Question: I have first table (the count of rows are varibale) and I want to create the second table. what is the efficient way?

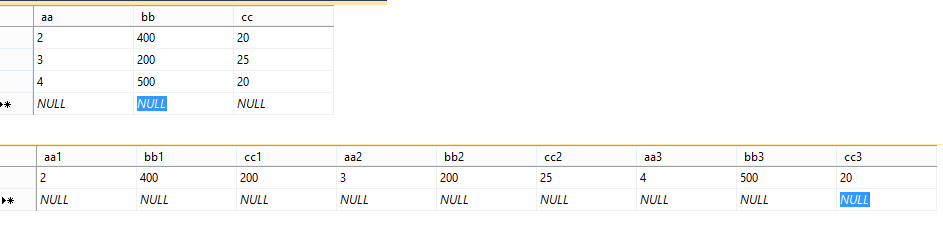
Answer: First you have to bring your data to a more '' format:
'''
;with
data as
(
-- replace this with your select
select * from
(
VALUES ('1', 'a', 'b'),
('2', 'c', 'd'),
('3', 'e', 'f')
) as data(aa,bb,cc)
--------------------------------
),
dataAsXml as
(
select CAST(STUFF((SELECT '<i>' + d.[aa] + '</i><i>' + d.[bb] + '</i><i>' + d.[cc] + '</i>' FROM data d FOR XML PATH(''), TYPE ).value('.', 'NVARCHAR(MAX)'),1,0,'') as XML) as data
),
dataAsList as
(
select x.i.value('for $i in . return count(../*[. << $i]) + 1', 'int') as 'Ord',
x.i.value('.', 'NVARCHAR(100)') AS 'Value'
from dataAsXml
CROSS APPLY [data].nodes('//i') x(i)
),
normalized AS
(
select
case (Ord - 1) % 3 + 1
when 1 then 'aa'
when 2 then 'bb'
when 3 then 'cc'
end + cast((Ord - 1) / 3 + 1 as varchar(10)) as columnName, --fix here
value
from dataAsList
)
select * from normalized
'''
In the query above you can plug in your data in 'data' CTE to see the result.
The output will have two columns one that stores your column names and one with values.
<URL>
From here you have to use a dynamic query where you pivot the obtained table 'for columnName in' the list of all the column names. I won't describe this process because it has been done many times. Take a look at this answer:
<URL>
Note:
I didn't tested the performance of this method with large sets of data but
from some points of view it's efficient.